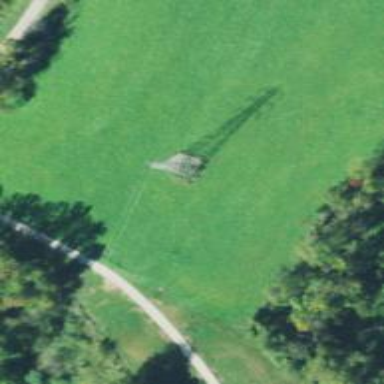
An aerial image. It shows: Lattice structure tower.